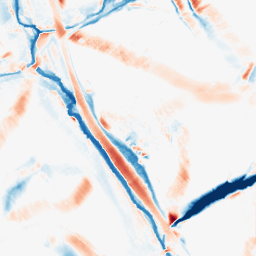
Category: morphological
Decomposition family: morphological_diamond
Decomposition parameters: operation: average
radius: 15
Upsampling method: cubic_mitchell
Upsampling parameters: scale: 8
Upsampling scale: 8